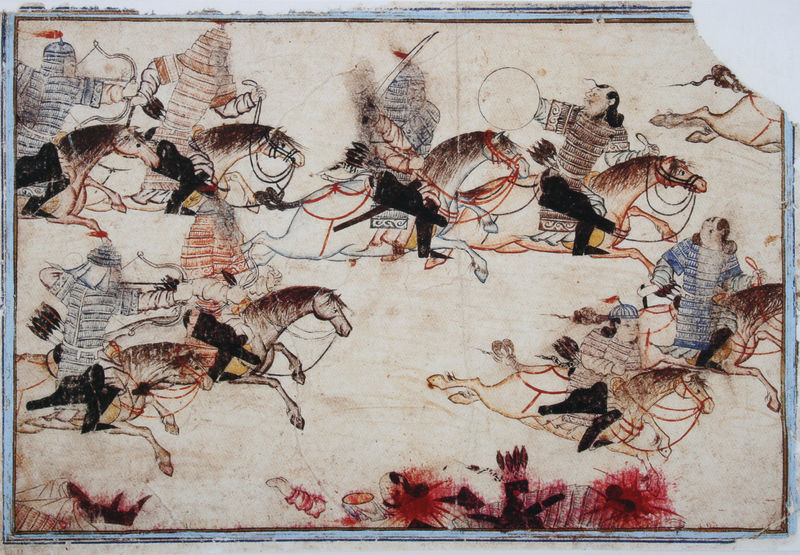
Titel: Berittene Krieger verfolgen Gegner
Standort: Berlin
Institution: Staatsbibliothek Preußischer Kulturbesitz, Orientabteilung
Schlagwörter: angriff, blau, feder, gemälde, kampf, kämpfer, weiß, gelb, menschen, ocker, bewegung, braun, bunt, grau, hut, hüte, männer, orange, schwarz, skizze, zeichnung, rot, tiere, beige, malerei, profile, federn, historie, rahmen, tod, tot, toter, zerrissen, haare, mantel, decke, blatt, pflanzen, kreis, pferd, pferde, reiter, rund, federbusch, hufe, mähne, pferdedecke, reiten, ritt, sattel, schnell, schweif, zaumzeug, zügel, farbig, japan, papier, ecke, rahmung, bogen, fahnen, fahne, laufen, farbe, rand, sepia, wagen, krieg, schlacht, wild, zerstörung, historienbild, kaiser, könig, soldaten, flucht, bögen, schild, tusche, panzer, blut, buch, orient, asien, druck, illustration, militär, schilder, schwert, schwerter, streit, säbel, uniform, waffen, gemetzel, ketten, tote, verletzt, waffe, asiatisch, helm, ritter, jagd, rüstung, schimmel, hufen, wagenrennen, rolle, flecken, fragment, china, pergament, wappen, helme, hubi, zeichnen, ross, schmerz, pfer, maul, verfolgung, krieger, speer, gallopp, gerahmt, rösser, wandbild, schlachtross, köcher, schrei, gestreckt, pfeil, persien, pfeile, schießen, araber, galopp, gefecht, ror, ägypter, tuschezeichnung, schilde, decken, rüstungen, mähnen, reitend, schwraz, überschneidung, beschädigt, rückblick, buchmalerei, schützen, rieter, höhlenmalerei, kimono, galop, samurai, gerissen, mongolei, kettenhemd, mongolen, chinesen, samurei, ausriß, schweig, rasant, pfeil und bogen, satte, hunnen, scherter, kriegsszene, keis, mongolisch, satteldecken, ritte, kettenhemden, rin, fehlt, hölenmalerei, verfolgte, verfolgungsjagd, attila, attlia, dhingis khan, flirhren, fähnen, hünen, ninja, reirtend, reiterspiele, reitervolk, rüdtung, ben hur